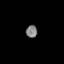
Tissue: prostate
Cell type: Fibroblasts
Senescence score: 0.7358
Nuclear area (px): 136
Mean DAPI intensity: 127.154